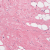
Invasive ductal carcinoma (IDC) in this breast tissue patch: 0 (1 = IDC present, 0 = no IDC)